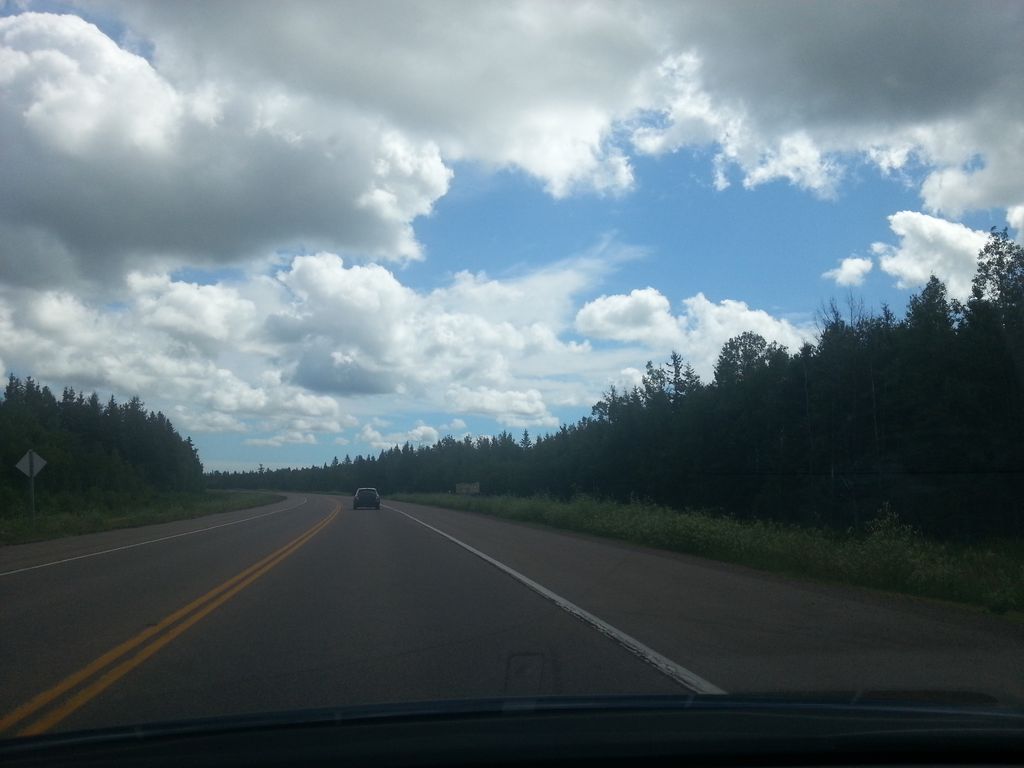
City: charlottetown